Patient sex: M
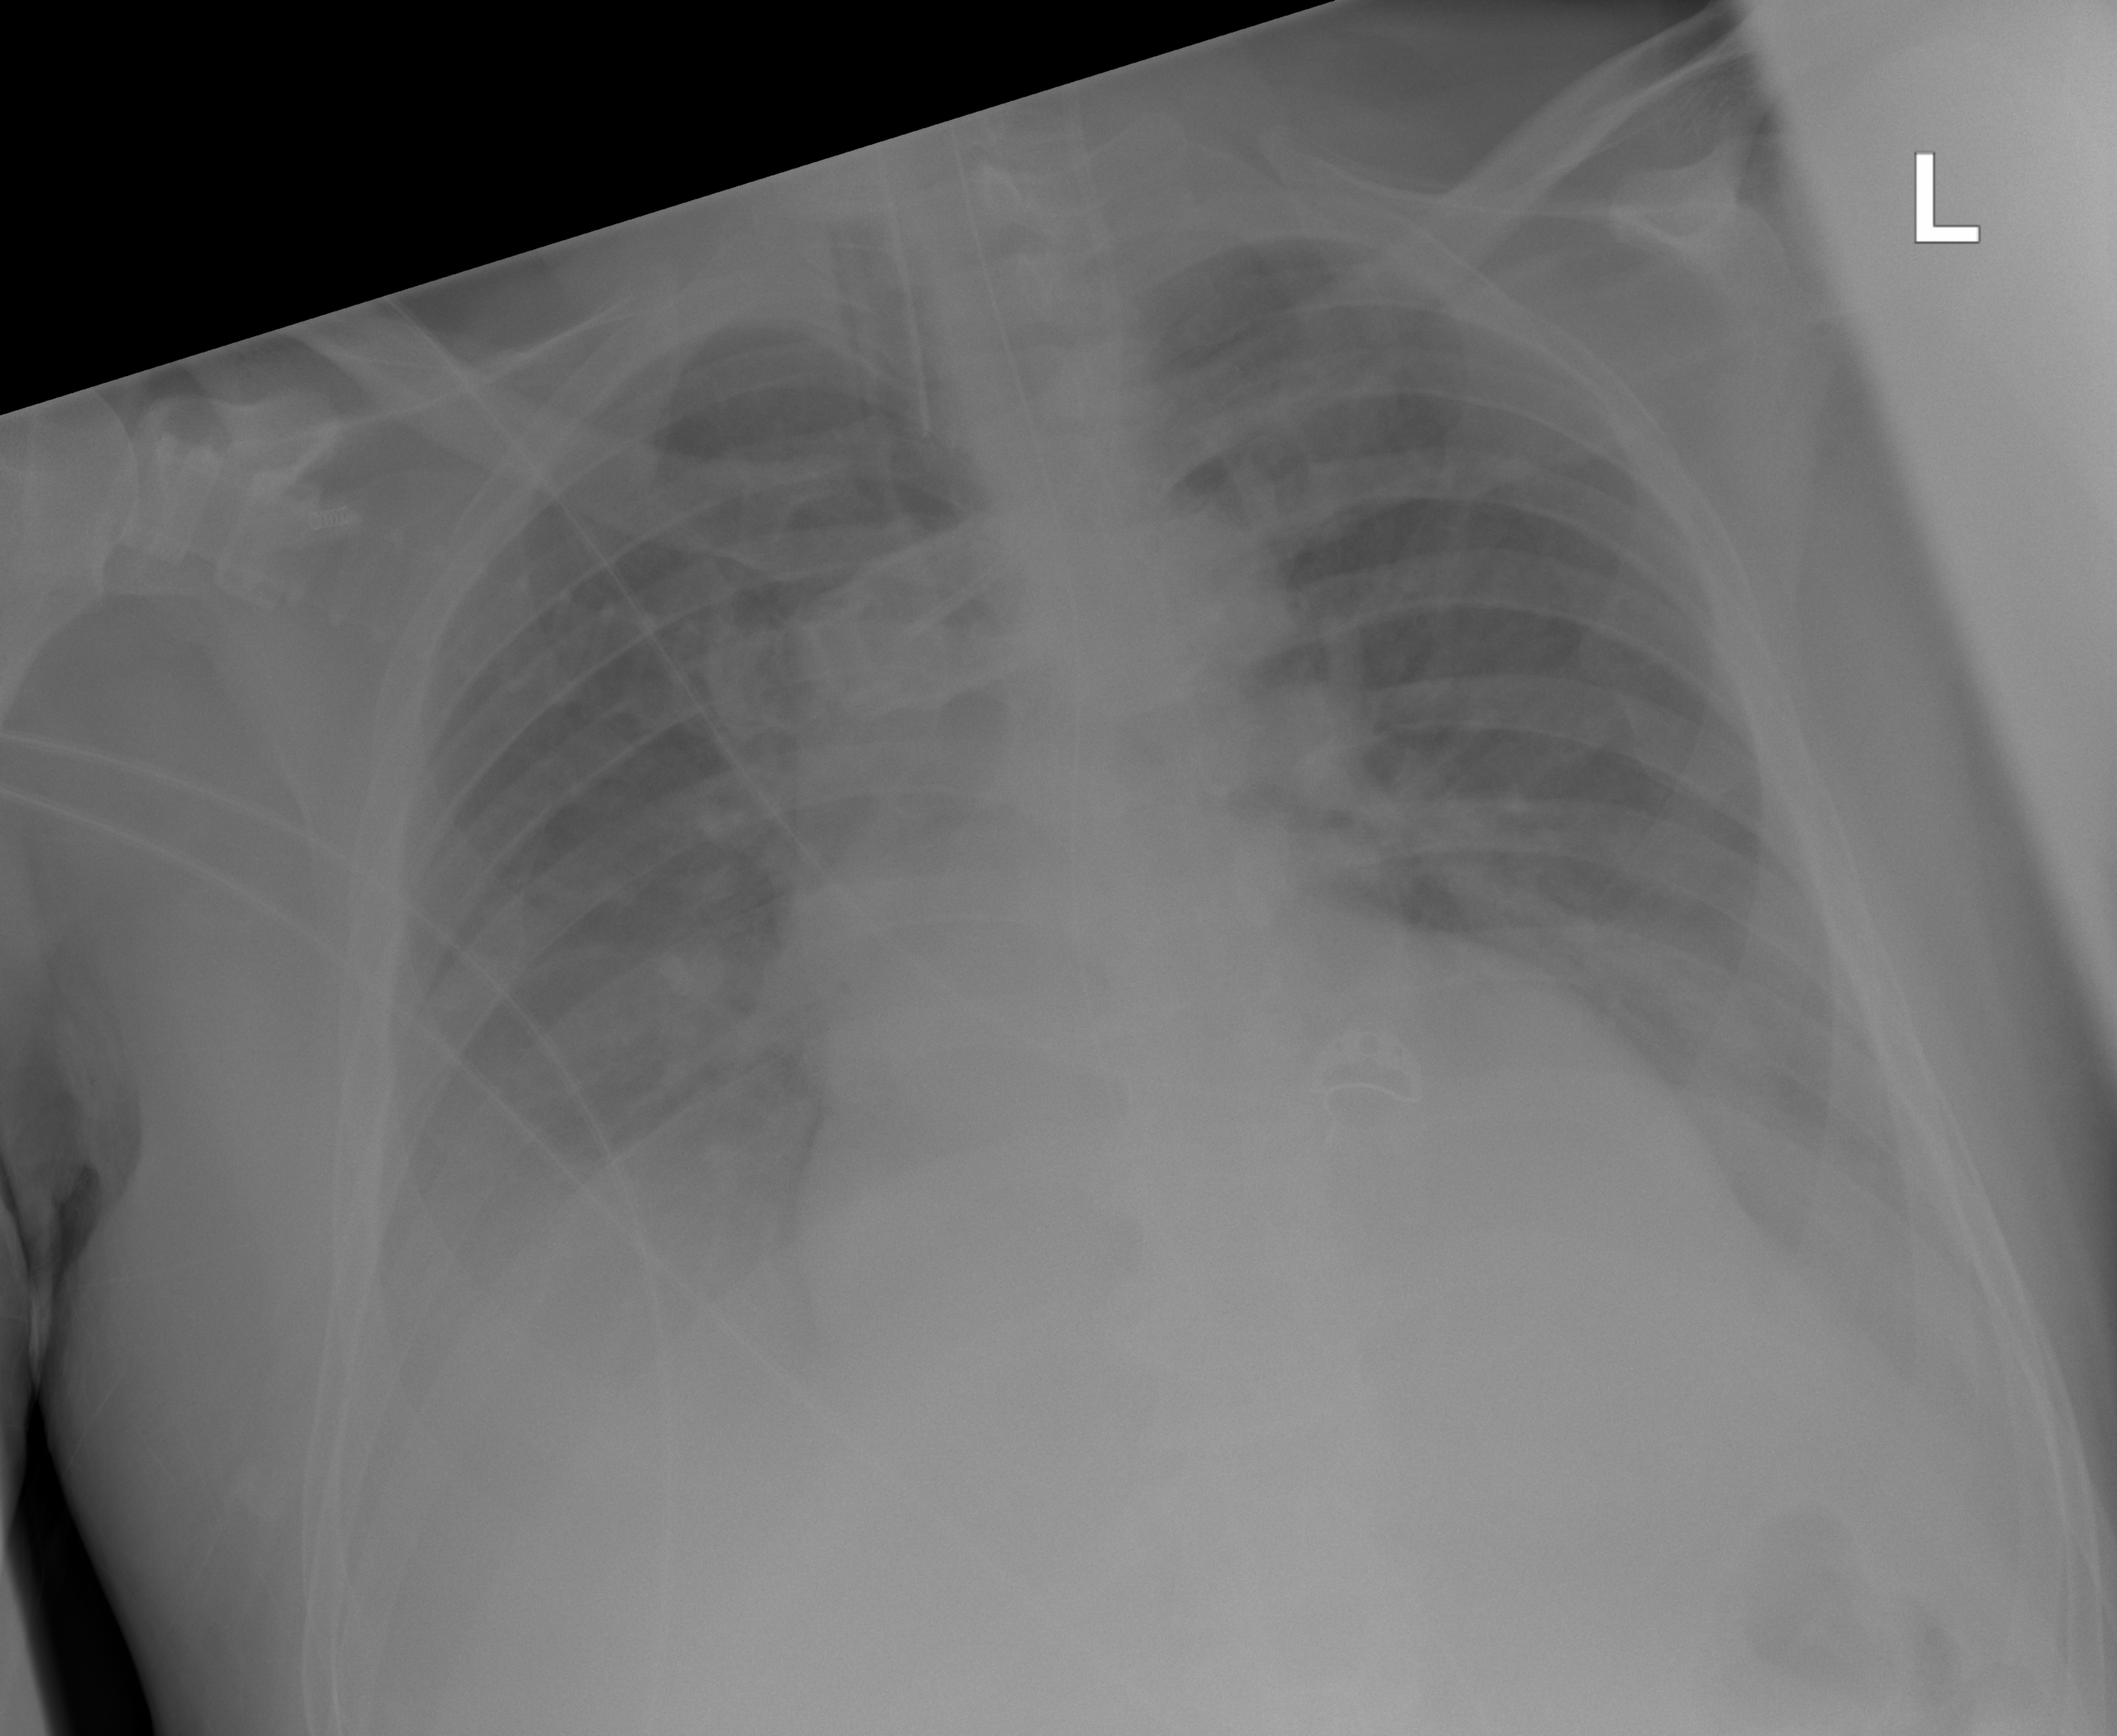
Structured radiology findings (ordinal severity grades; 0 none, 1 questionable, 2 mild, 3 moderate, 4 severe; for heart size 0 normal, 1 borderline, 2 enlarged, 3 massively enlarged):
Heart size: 2
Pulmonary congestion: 2
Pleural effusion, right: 2
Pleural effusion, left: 1
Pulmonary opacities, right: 2
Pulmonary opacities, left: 1
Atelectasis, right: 2
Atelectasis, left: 1